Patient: sex M, age 42
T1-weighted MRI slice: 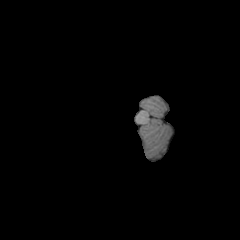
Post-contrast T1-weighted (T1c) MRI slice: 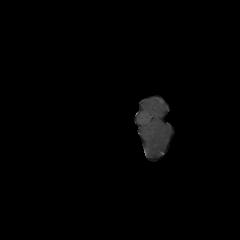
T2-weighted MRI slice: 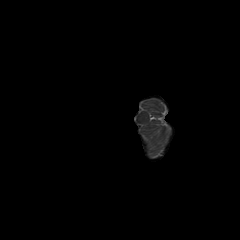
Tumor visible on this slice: no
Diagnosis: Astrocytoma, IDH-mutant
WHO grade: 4